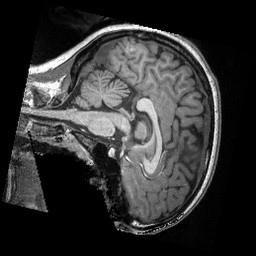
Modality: T1w
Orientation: sagittal
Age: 18
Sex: female
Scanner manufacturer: siemens
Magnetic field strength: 3 T
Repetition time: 2.3 s
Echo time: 0.00308 s